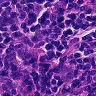
Metastatic tissue present: yes